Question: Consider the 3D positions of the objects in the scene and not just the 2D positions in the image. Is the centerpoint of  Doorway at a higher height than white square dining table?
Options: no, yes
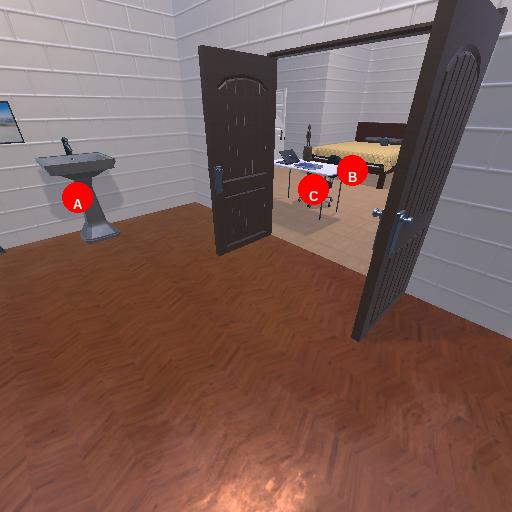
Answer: no